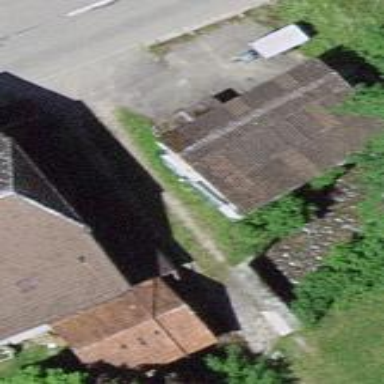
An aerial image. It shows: Garage.